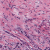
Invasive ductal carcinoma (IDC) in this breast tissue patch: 1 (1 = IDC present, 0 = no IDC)